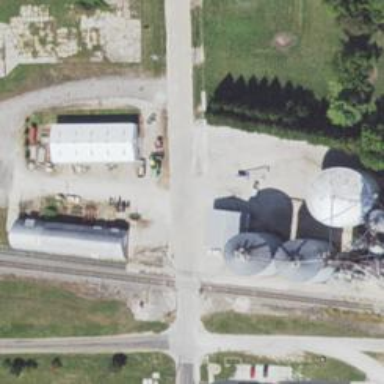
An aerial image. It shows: Silo.